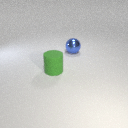
large green rubber cylinder in front of large blue metal sphere